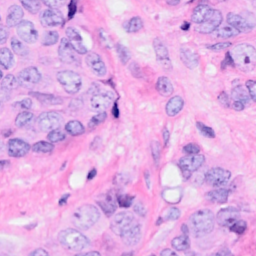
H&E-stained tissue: Breast